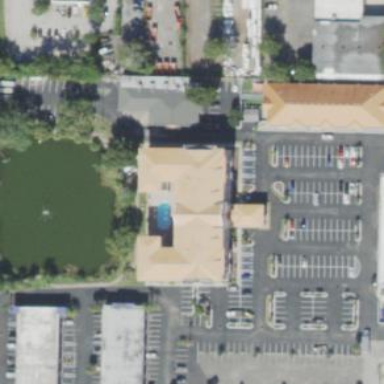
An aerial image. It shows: Hotel building.